Question: I've used <URL> in my project. I want to get the value of a filterValue when the value is changed.

for example, when click on county, get selected value(i.e country):
'''
$('div.typeahead-container').on('change', 'span.typeahead-filter-value', function(event){
alert($(this).val());
});
'''
Edit: thank you for replay. this is <URL>, but do not run it beautifully
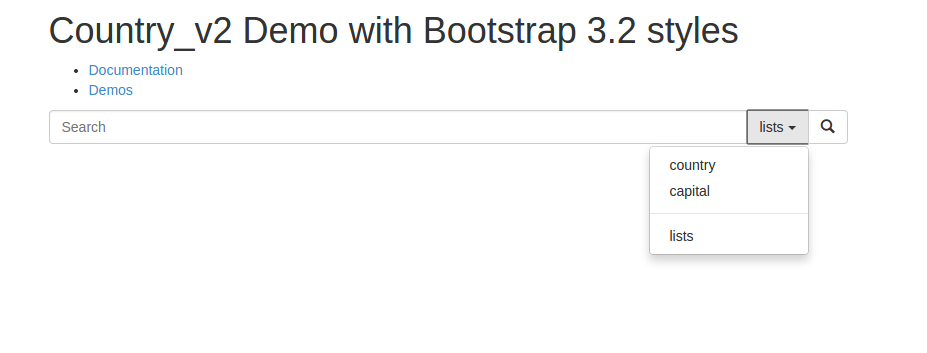
Answer: You can do something like this
'''
$('div.typeahead-container').on('click', '.input-group-btn li', function (event) {
alert('okay');
});
'''
runningcoder is using a bootstrap layout for the dropdown and by default bootstrap does not provide an events for dropdown item click.
Here is the <URL>
Hope this helps.